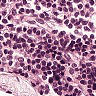
Metastatic tissue present: no